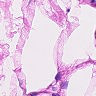
Metastatic tissue present: no